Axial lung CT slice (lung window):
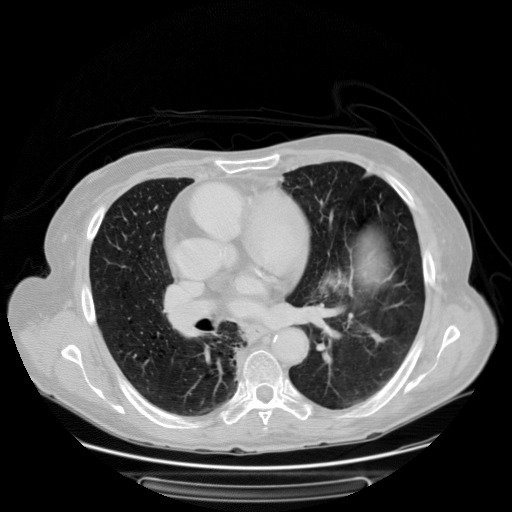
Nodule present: no